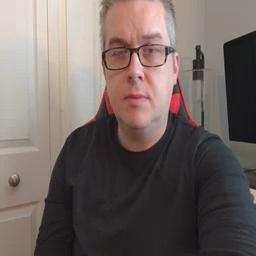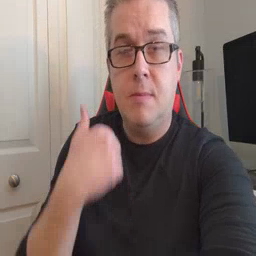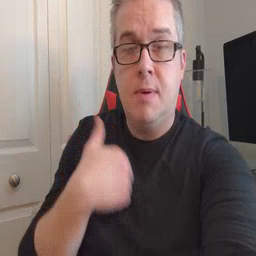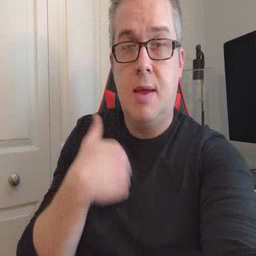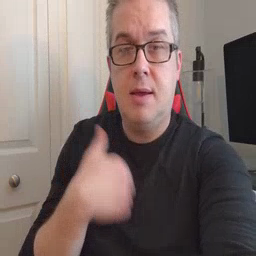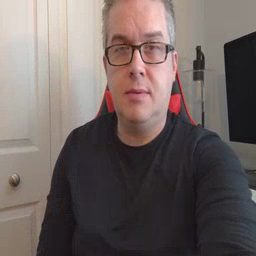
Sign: bath